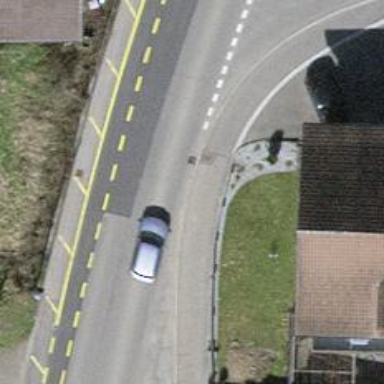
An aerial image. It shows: Tertiary road.